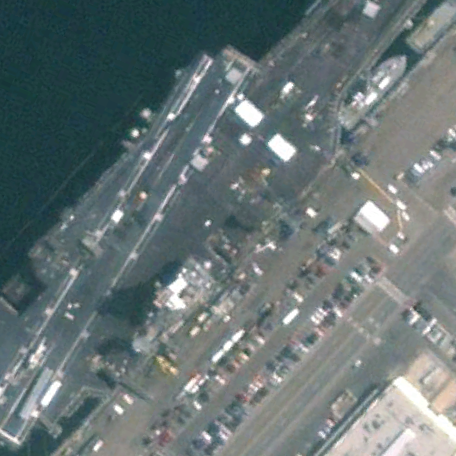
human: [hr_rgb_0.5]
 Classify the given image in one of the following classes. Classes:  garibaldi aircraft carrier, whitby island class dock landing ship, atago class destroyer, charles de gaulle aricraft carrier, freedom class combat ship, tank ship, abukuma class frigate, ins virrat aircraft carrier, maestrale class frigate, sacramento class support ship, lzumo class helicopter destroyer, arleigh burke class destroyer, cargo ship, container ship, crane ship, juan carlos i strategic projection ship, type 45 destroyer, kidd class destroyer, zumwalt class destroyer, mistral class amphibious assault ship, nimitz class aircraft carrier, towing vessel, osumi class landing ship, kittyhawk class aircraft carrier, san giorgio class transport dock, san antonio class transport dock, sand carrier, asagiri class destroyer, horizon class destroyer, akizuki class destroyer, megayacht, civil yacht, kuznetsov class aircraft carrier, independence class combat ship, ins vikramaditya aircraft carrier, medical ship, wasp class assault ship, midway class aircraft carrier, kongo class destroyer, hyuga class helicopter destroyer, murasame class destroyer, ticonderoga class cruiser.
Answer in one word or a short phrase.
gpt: Nimitz class aircraft carrier